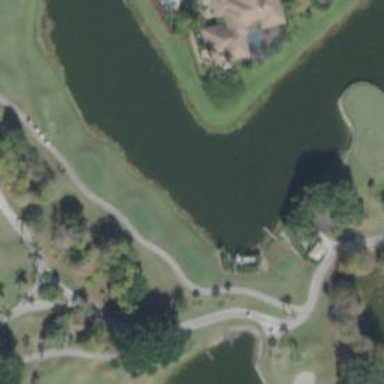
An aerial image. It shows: Service road used as golf cart path.